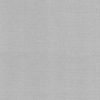
Label: dusty